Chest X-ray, PA view. Patient: 16 years old, sex M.
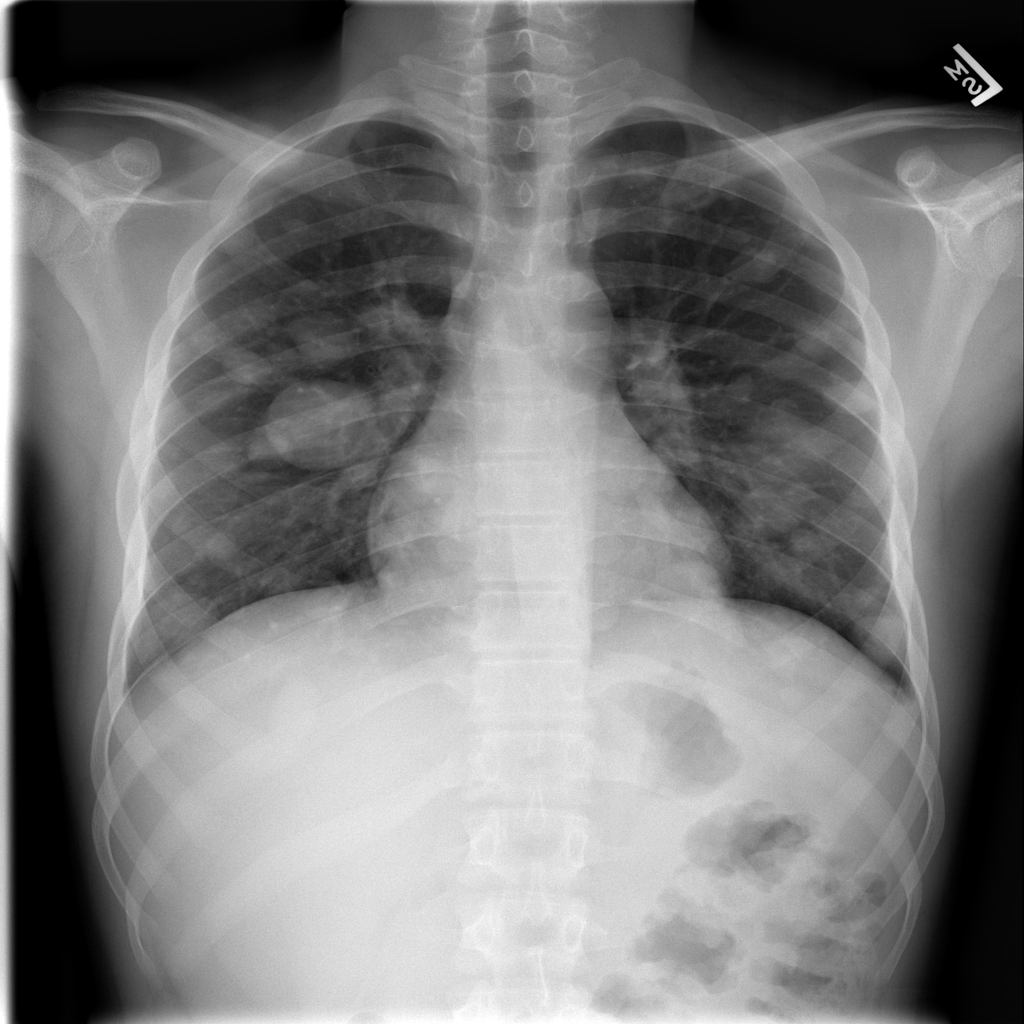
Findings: Mass